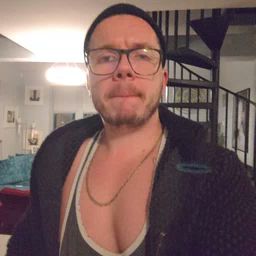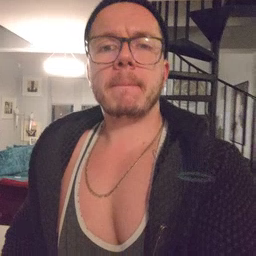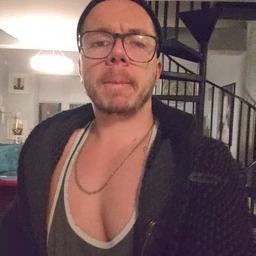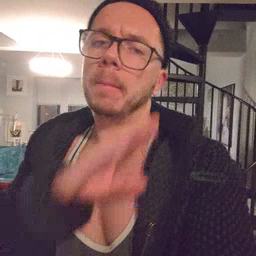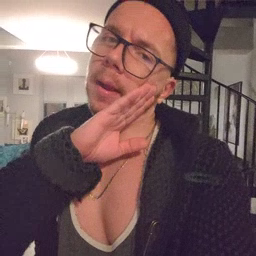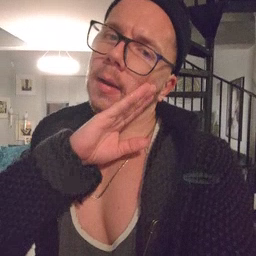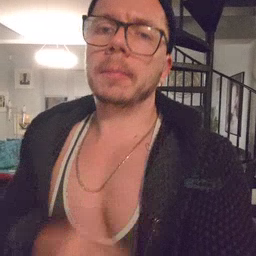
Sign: bed